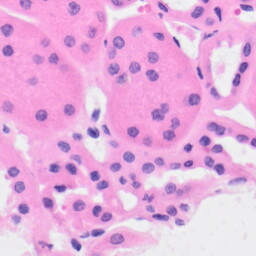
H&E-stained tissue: Kidney